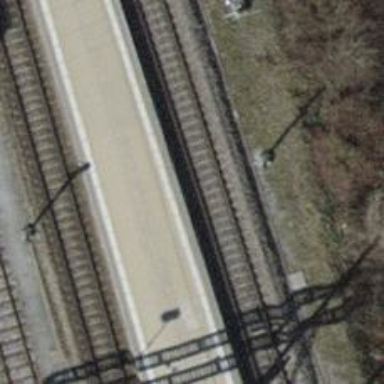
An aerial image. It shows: Railway signal.